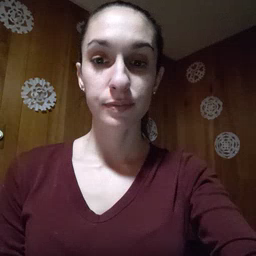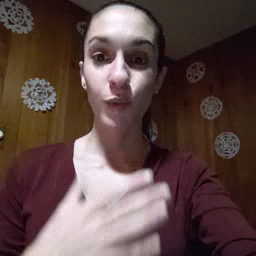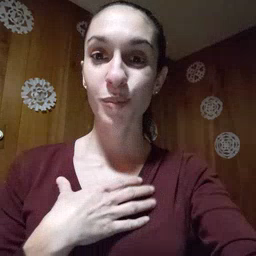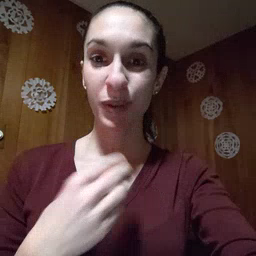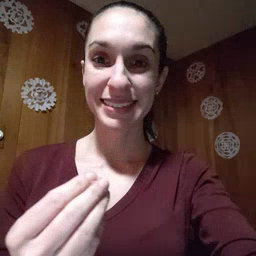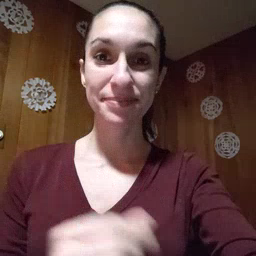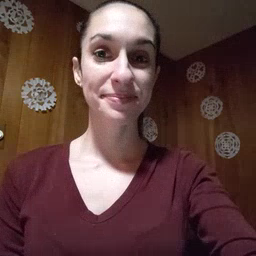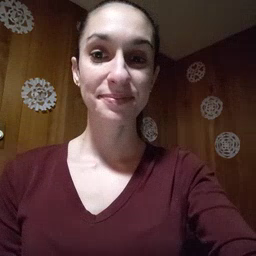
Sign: white